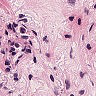
Metastatic tissue present: no